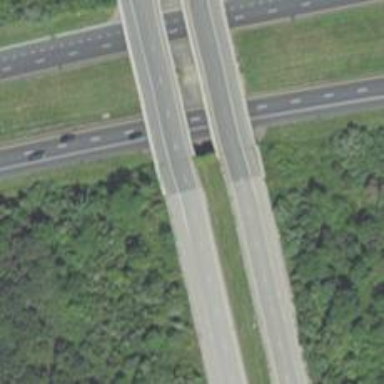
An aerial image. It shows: Bridge with asphalt surface on motorway link.